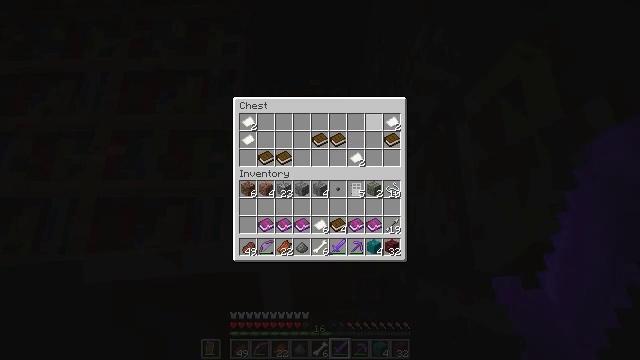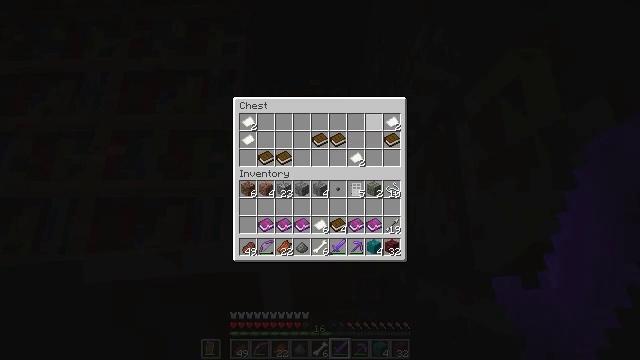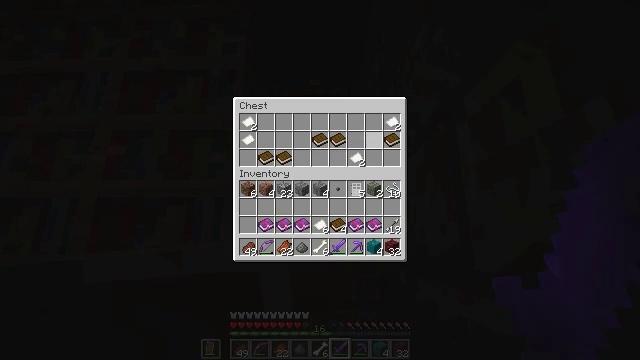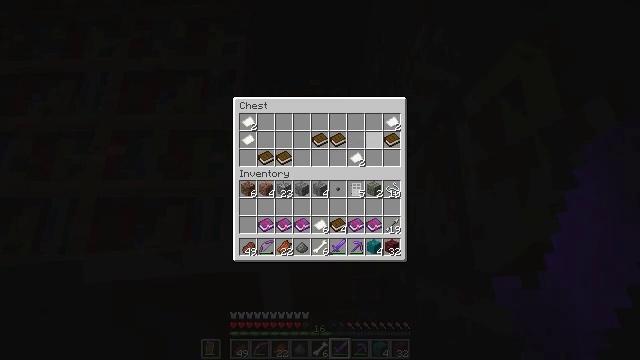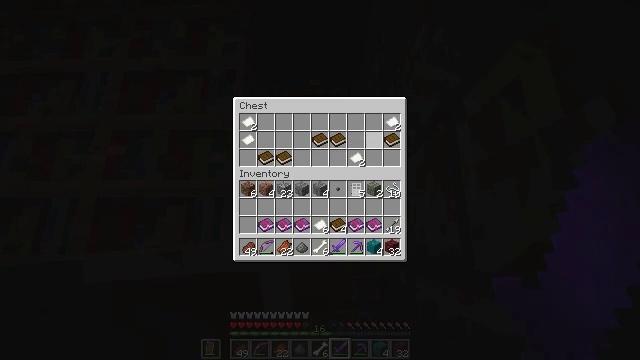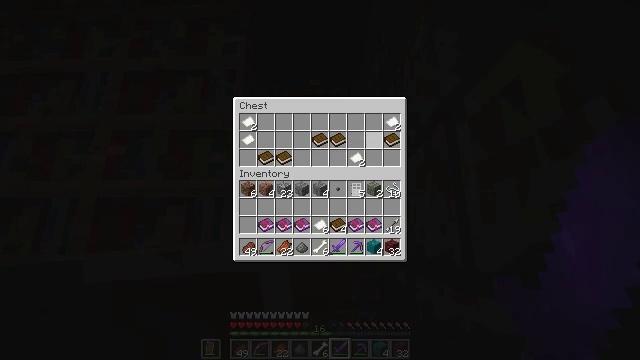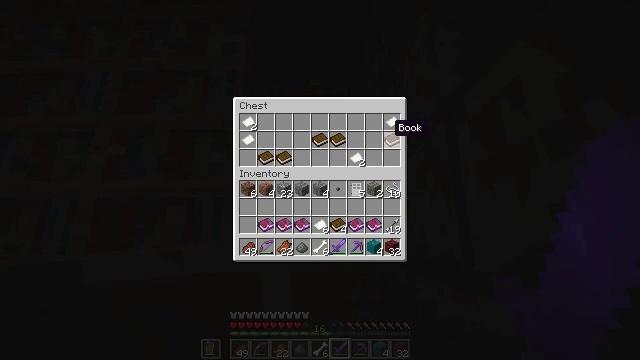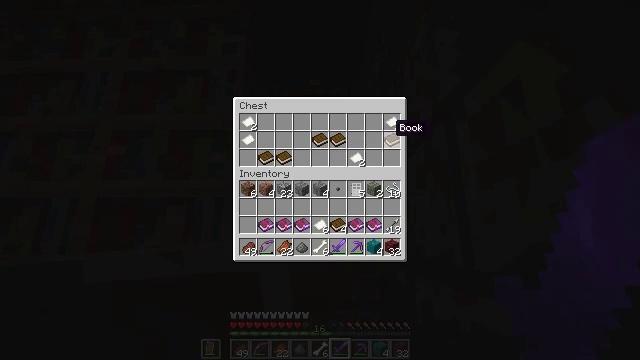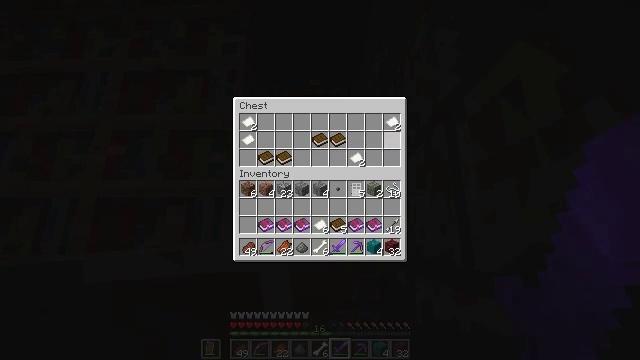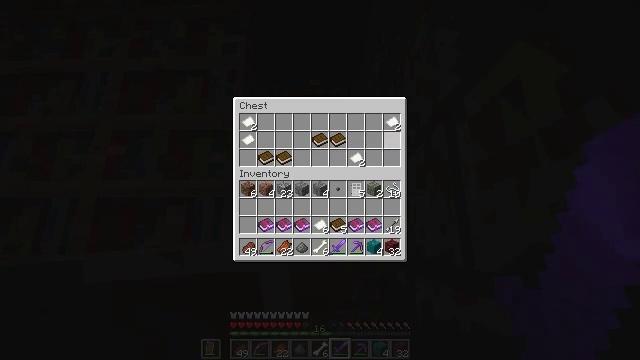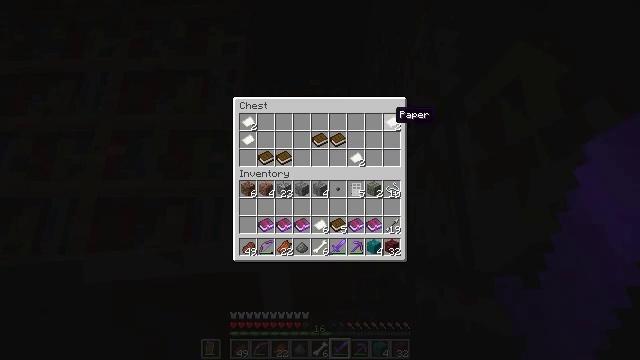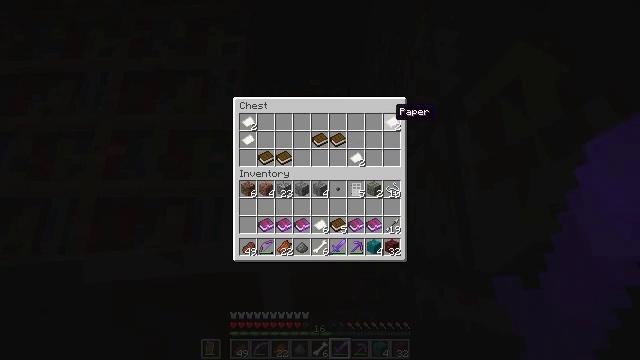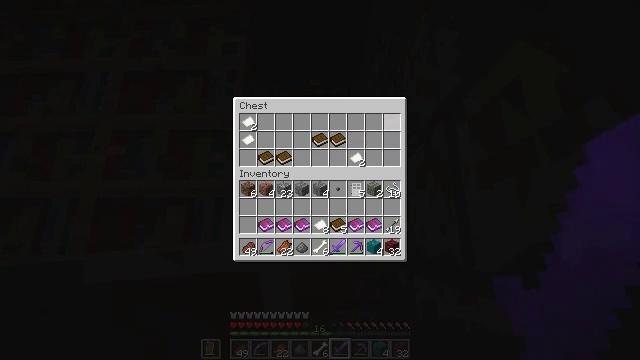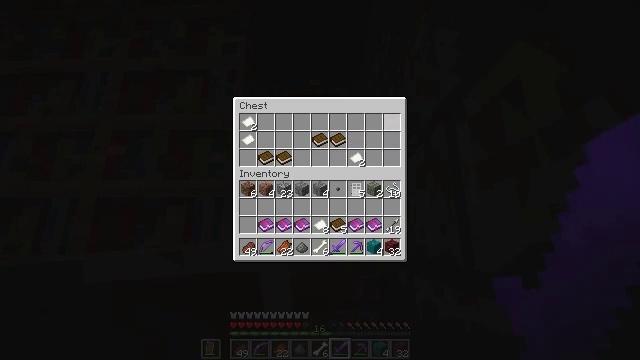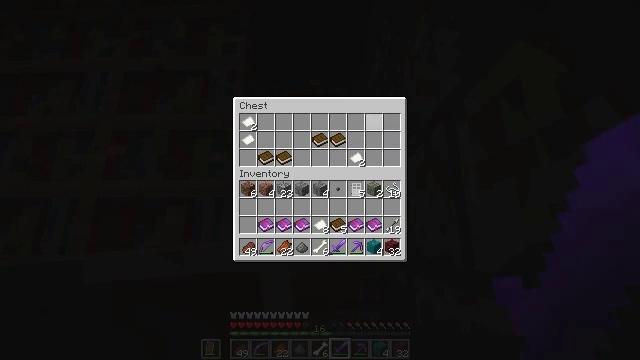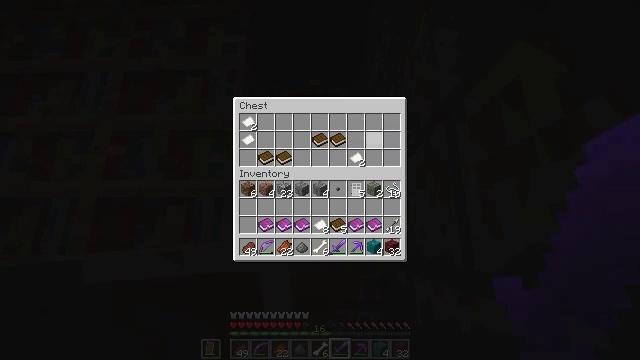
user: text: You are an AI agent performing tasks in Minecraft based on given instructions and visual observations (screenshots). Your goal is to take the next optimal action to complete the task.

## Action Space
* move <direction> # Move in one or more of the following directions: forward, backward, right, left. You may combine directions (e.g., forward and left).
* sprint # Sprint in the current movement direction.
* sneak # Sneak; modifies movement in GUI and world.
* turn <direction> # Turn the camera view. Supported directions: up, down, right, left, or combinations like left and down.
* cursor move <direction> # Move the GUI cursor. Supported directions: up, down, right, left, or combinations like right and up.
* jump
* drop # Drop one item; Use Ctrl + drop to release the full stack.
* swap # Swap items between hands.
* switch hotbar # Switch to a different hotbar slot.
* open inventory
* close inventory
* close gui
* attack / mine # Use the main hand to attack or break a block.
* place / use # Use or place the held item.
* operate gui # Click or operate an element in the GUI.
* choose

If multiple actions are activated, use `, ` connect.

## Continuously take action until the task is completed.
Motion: motion action
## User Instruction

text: Clear out the cobweb from the stronghold.
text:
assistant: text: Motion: sneak
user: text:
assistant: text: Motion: sneak
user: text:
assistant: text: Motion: sneak
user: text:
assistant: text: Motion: sneak
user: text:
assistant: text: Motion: sneak, turn right
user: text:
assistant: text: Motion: sneak
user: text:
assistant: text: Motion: sneak
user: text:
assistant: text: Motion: sneak, use / place
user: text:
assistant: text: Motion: sneak, use / place
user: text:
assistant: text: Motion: sneak, turn up
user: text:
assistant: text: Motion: sneak
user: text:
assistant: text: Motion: sneak, use / place
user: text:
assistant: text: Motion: sneak, use / place
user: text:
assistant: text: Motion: sneak, turn down
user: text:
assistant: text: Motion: sneak, turn left and down
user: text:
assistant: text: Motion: sneak, turn down
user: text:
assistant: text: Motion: sneak, turn down
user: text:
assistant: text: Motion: sneak
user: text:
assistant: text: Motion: sneak
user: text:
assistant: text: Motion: sneak, use / place
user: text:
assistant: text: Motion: sneak
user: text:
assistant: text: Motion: sneak, turn up
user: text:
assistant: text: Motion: sneak
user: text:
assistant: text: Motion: sneak
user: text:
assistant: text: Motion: sneak
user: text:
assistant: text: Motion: sneak, turn left
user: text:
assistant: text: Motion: sneak
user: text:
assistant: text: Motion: sneak
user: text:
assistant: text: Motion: sneak
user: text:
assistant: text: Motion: sneak, use / place